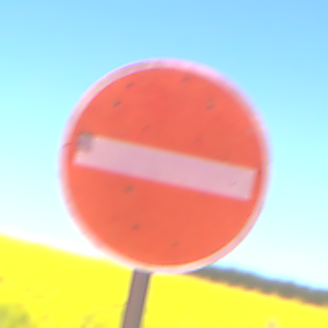
Verkehrszeichen: VerbotDerEinfahrt
Umgebung: Outdoor, RoadRail
Tageszeit: MorningAfternoon
Wetter: Clear
Licht: Natural
Jahreszeit: NotSpecified
Kontrast: HighContrast